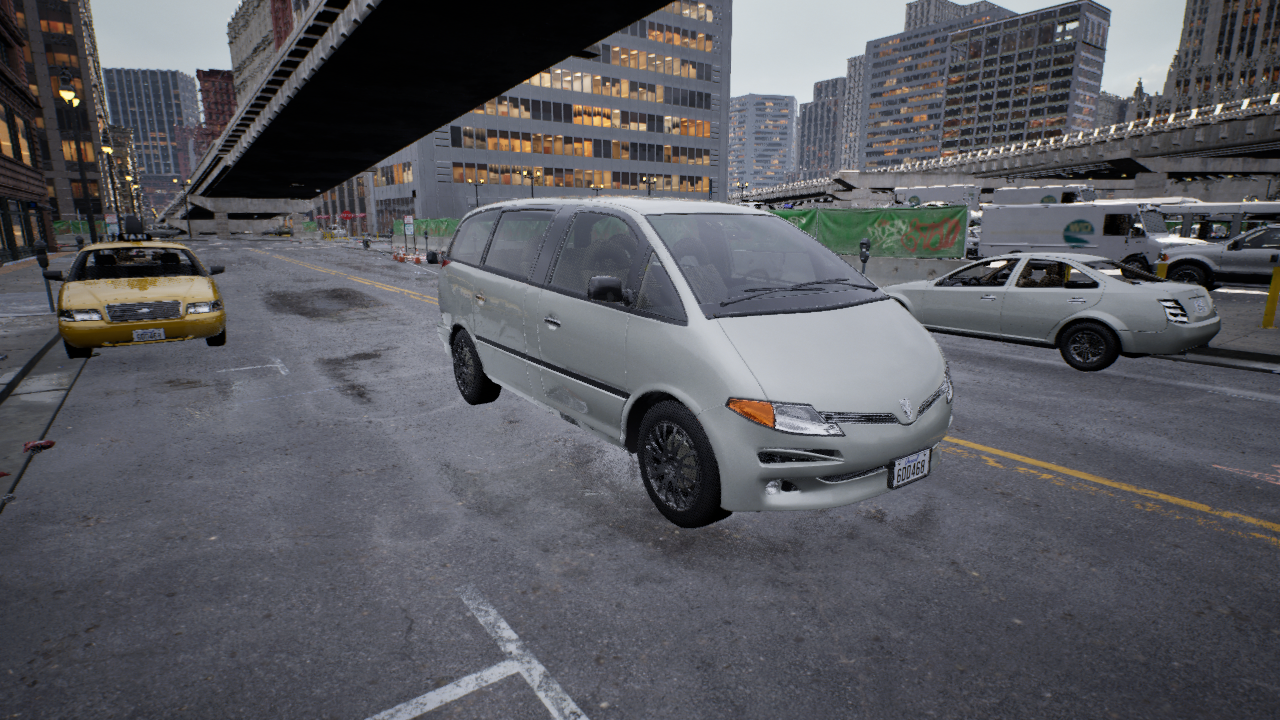
Venue: downtown
Lighting: clear day
Vehicle rig: minivan